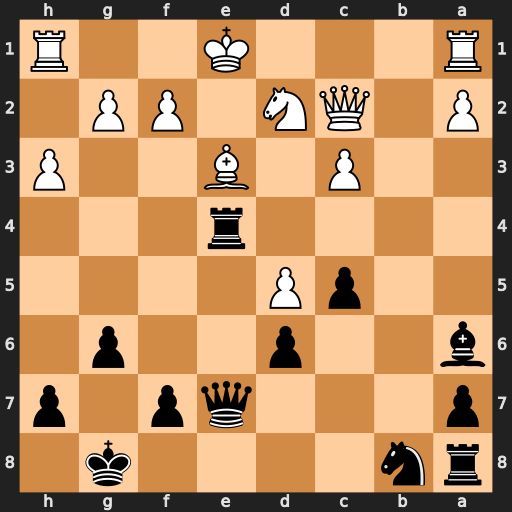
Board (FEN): rn4k1/p3qp1p/b2p2p1/2pP4/4r3/2P1B2P/P1QN1PP1/R3K2R
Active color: b
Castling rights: KQ
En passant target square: -
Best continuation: Rxe3+ fxe3 Qxe3+